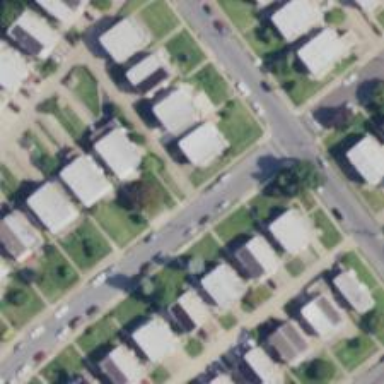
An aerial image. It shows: Alley classified as service road.